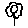
Label: flower